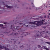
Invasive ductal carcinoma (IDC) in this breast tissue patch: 1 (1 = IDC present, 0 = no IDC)